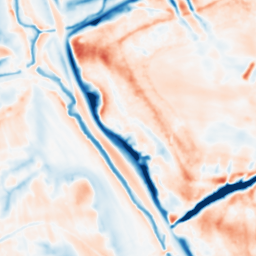
Category: multiscale
Decomposition family: dog_multiscale
Decomposition parameters: sigma_ratio: 2
n_scales: 3
base_sigma: 1
Upsampling method: sinc_blackman
Upsampling parameters: scale: 2
kernel_size: 8
Upsampling scale: 2